Question: In my onDraw I have all code needed to build my entire view but how can I detect if I want to perform only a partial redraw.
I guess a partial redraw should be triggered by calling canvas.invalidate(Rect rect);
Right?
In developer settings of my device I enabled "Show screen updates" but this always tells me that my entire screen is redrawn...
Below you see a screenshot of my app:

As you can see it is a calendar and I want to give the user a visual feedback when an entry is clicked (let's say a red border around)...
I've already seen some samples but they either use a bitmap or lots of member variables to execute just the code needed for redrawing specific region in onDraw...
Can anyone tell me what's the best way to implement such a feature?
UPDATE:
On my first draw 'Canvas.getClipBounds()' returns the following rect:
'''
Rect(0, 0 - 1200, 1800)
'''
when I call 'invalidate(new Rect(304, 748 - 529, 902))' and check 'getClipBounds()' again in 'onDraw()' it still has the same value.
UPDATE2 (my code):
'''
@Override
public boolean onTouch(View v, MotionEvent event) {
switch (event.getAction()) {
case MotionEvent.ACTION_DOWN: {
_pTouchDown = new PointF(event.getX(), event.getY());
downX = event.getX();
downY = event.getY();
entrySelected = hasTimeRecordAt(downX, downY);
if (entrySelected != null) {
Rect rInvalidate = new Rect((int) entrySelected.get_Selected().left, (int) entrySelected.get_Selected().top, (int) entrySelected.get_Selected().right,
(int) entrySelected.get_Selected().bottom);
invalidate(rInvalidate);
}
return false;
}
'''
UPDATE 3 (my Layout):
'''
<android.support.v4.widget.DrawerLayout
xmlns:android="http://schemas.android.com/apk/res/android"
xmlns:tools="http://schemas.android.com/tools"
android:id="@+id/drawer_layout"
android:layout_width="match_parent"
android:layout_height="match_parent"
tools:context=".MultiDayCalendarActivity" >
<LinearLayout
android:layout_width="match_parent"
android:layout_height="match_parent"
android:layout_weight="1"
android:orientation="vertical" >
<RelativeLayout
android:id="@+id/rlStatusline"
android:layout_width="match_parent"
android:layout_height="wrap_content"
android:orientation="horizontal" >
<TextView
android:id="@+id/tvStatusline1"
android:layout_width="wrap_content"
android:layout_height="wrap_content"
android:layout_alignParentLeft="true"
android:text="asdf" >
</TextView>
<TextView
android:id="@+id/tvStatusline2"
android:layout_width="wrap_content"
android:layout_height="wrap_content"
android:layout_alignParentRight="true"
android:text="1234" >
</TextView>
</RelativeLayout>
<com.mxp.time.calendar.DayHeader
android:id="@+id/dayHeader"
android:layout_width="match_parent"
android:layout_height="wrap_content"
/>
<ScrollView
android:id="@+id/m_svMultiRoot1"
android:layout_width="match_parent"
android:layout_height="0dip"
android:layout_weight="1" >
<com.mxp.time.calendar.Calendar
android:id="@+id/calendar"
android:layout_width="wrap_content"
android:layout_height="wrap_content"
/>
</ScrollView>
<LinearLayout
android:layout_width="fill_parent"
android:layout_height="1dp"
android:background="@color/brushBackgroundLight" >
</LinearLayout>
<RelativeLayout
android:id="@+id/rlMenu"
android:layout_width="match_parent"
android:layout_height="wrap_content" >
<LinearLayout
android:layout_width="wrap_content"
android:layout_height="wrap_content"
android:layout_alignParentLeft="true" >
<ImageButton
android:id="@+id/ibtCreateNewTimeRecord"
android:layout_width="wrap_content"
android:layout_height="wrap_content"
android:src="@drawable/menu" />
<ImageButton
android:id="@+id/ibtCalendarStopwatch"
android:layout_width="wrap_content"
android:layout_height="wrap_content"
android:src="@drawable/stopwatch" />
</LinearLayout>
<LinearLayout
android:layout_width="wrap_content"
android:layout_height="wrap_content"
android:layout_centerHorizontal="true"
android:orientation="horizontal" >
<ImageButton
android:id="@+id/ibtCalendarBack"
android:layout_width="wrap_content"
android:layout_height="wrap_content"
android:src="@drawable/previous" />
<ImageButton
android:id="@+id/ibtCalendarForward"
android:layout_width="wrap_content"
android:layout_height="wrap_content"
android:src="@drawable/next" />
</LinearLayout>
<LinearLayout
android:layout_width="wrap_content"
android:layout_height="wrap_content"
android:layout_alignParentRight="true" >
<ImageButton
android:id="@+id/ibtCalendarToday"
android:layout_width="wrap_content"
android:layout_height="wrap_content"
android:src="@drawable/today" />
<ImageButton
android:id="@+id/ibtGotoJobs"
android:layout_width="wrap_content"
android:layout_height="wrap_content"
android:src="@drawable/jobs" />
</LinearLayout>
</RelativeLayout>
</LinearLayout>
<FrameLayout
android:id="@+id/drawer"
android:layout_width="match_parent"
android:layout_height="match_parent"
android:layout_gravity="start" >
</FrameLayout>
</android.support.v4.widget.DrawerLayout>
'''
UPDATE4:
'''
setContentView(R.layout.test_calendar);
// _cal = (Calendar) findViewById(R.id.calendar);
_cal = new Calendar(this);
_dayHeader = (DayHeader) findViewById(R.id.dayHeader);
final ScrollView sv = (ScrollView) findViewById(R.id.m_svMultiRoot1);
sv.addView(_cal);
'''
same result:
I in onTouch I pass Rect(172, 748 - 265, 902) and in onDraw I get Rect(0, 0 - 720, 1800)
UPDATE 5:
'''
package com.example.testclip;
import android.content.Context;
import android.graphics.Canvas;
import android.graphics.Rect;
import android.graphics.RectF;
import android.graphics.drawable.Drawable;
import android.util.Log;
import android.view.MotionEvent;
import android.view.View;
class V extends View {
private static final String TAG = "null";
Rect clip = new Rect();
public V(Context context) {
super(context);
int[] colors = { 0xff000000, 0xffff0000, 0xffffffff };
Drawable d = new android.graphics.drawable.GradientDrawable(android.graphics.drawable.GradientDrawable.Orientation.TOP_BOTTOM, colors);
setBackgroundDrawable(d);
}
@Override
public boolean onTouchEvent(MotionEvent event) {
int x = (int) event.getX();
int y = (int) event.getY();
StringBuilder sb = new StringBuilder();
sb.append("left: ");
sb.append(x);
sb.append(", top: ");
sb.append(y);
sb.append("right: ");
sb.append(x + 10);
sb.append(", bottom: ");
sb.append(y + 10);
Log.d(TAG, "onTouchEvent clip rect: " + sb.toString());
invalidate(x, y, x + 10, y + 10);
return false;
}
@Override
protected void onMeasure(int widthMeasureSpec, int heightMeasureSpec) {
int w = MeasureSpec.getSize(widthMeasureSpec);
setMeasuredDimension(w, w * 4);
}
@Override
protected void onDraw(Canvas canvas) {
canvas.getClipBounds(clip);
StringBuilder sb = new StringBuilder();
sb.append("left: ");
sb.append(clip.left);
sb.append(", top: ");
sb.append(clip.top);
sb.append("right: ");
sb.append(clip.right);
sb.append(", bottom: ");
sb.append(clip.bottom);
Log.d(TAG, "onDraw clip rect: " + sb.toString());
}
}
'''
Activity:
'''
package com.example.testclip;
import android.os.Bundle;
import android.app.Activity;
import android.view.Menu;
import android.widget.ScrollView;
public class TestClipMainActivity extends Activity {
@Override
protected void onCreate(Bundle savedInstanceState) {
super.onCreate(savedInstanceState);
// setContentView(R.layout.activity_test_clip_main);
ScrollView sv = new ScrollView(this);
V v = new V(this);
sv.addView(v);
setContentView(sv);
}
@Override
public boolean onCreateOptionsMenu(Menu menu) {
// Inflate the menu; this adds items to the action bar if it is present.
getMenuInflater().inflate(R.menu.test_clip_main, menu);
return true;
}
}
'''
This code produces the following output
02-15 10:47:54.011: D/OpenGLRenderer(833): Enabling debug mode 0
02-15 10:47:54.926: D/dalvikvm(833): threadid=1: still suspended after undo (sc=1 dc=1)
02-15 10:48:03.806: D/null(833): onDraw clip rect: left: 0, top: 0right: 720, bottom: 2880
02-15 10:48:05.381: D/null(833): onDraw clip rect: left: 0, top: 0right: 720, bottom: 2880
02-15 10:48:07.181: D/null(833): onTouchEvent clip rect: left: 409, top: 358right: 419, bottom: 368
02-15 10:48:09.806: D/null(833): onDraw clip rect: left: 0, top: 0right: 720, bottom: 2880
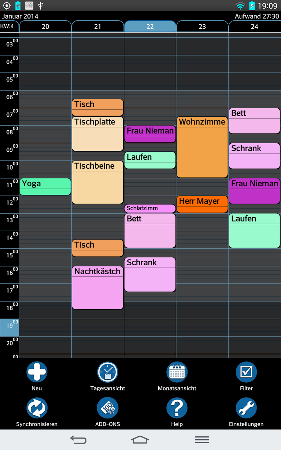
Answer: you must be doing something wrong, see this custom View:
'''
class V extends View {
Rect clip = new Rect();
private int cnt = 20;
public V(Context context) {
super(context);
}
@Override
public boolean onTouchEvent(MotionEvent event) {
cnt++;
Log.d(TAG, "calling invalidate " + cnt);
invalidate(10, 10, cnt, cnt);
return false;
}
@Override
protected void onDraw(Canvas canvas) {
canvas.getClipBounds(clip);
Log.d(TAG, "onDraw clip " + clip);
}
}
'''
UPDATE: custom view inside a ScrollView:
'''
class V extends View {
Rect clip = new Rect();
public V(Context context) {
super(context);
int[] colors = {0xff000000, 0xffff0000, 0xffffffff};
Drawable d = new GradientDrawable(GradientDrawable.Orientation.TOP_BOTTOM, colors);
setBackgroundDrawable(d);
}
@Override
public boolean onTouchEvent(MotionEvent event) {
int x = (int) event.getX();
int y = (int) event.getY();
invalidate(x, y, x + 10, y + 10);
return true;
}
@Override
protected void onMeasure(int widthMeasureSpec, int heightMeasureSpec) {
int w = MeasureSpec.getSize(widthMeasureSpec);
setMeasuredDimension(w, w * 4);
}
@Override
protected void onDraw(Canvas canvas) {
canvas.getClipBounds(clip);
Log.d(TAG, "onDraw clip height: " + clip.height());
}
}
'''
add this to onCreate:
'''
ScrollView sv = new ScrollView(this);
V v = new V(this);
sv.addView(v);
setContentView(sv);
'''